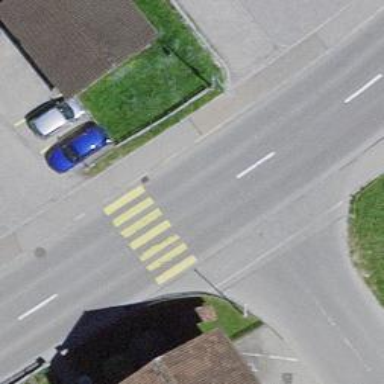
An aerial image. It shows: Zebra crossing on the road.